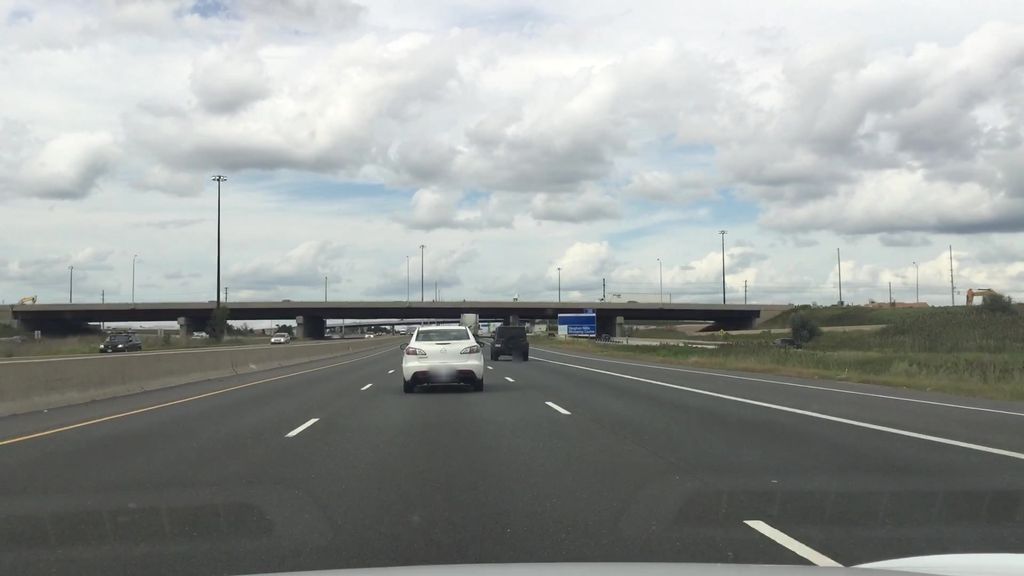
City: toronto